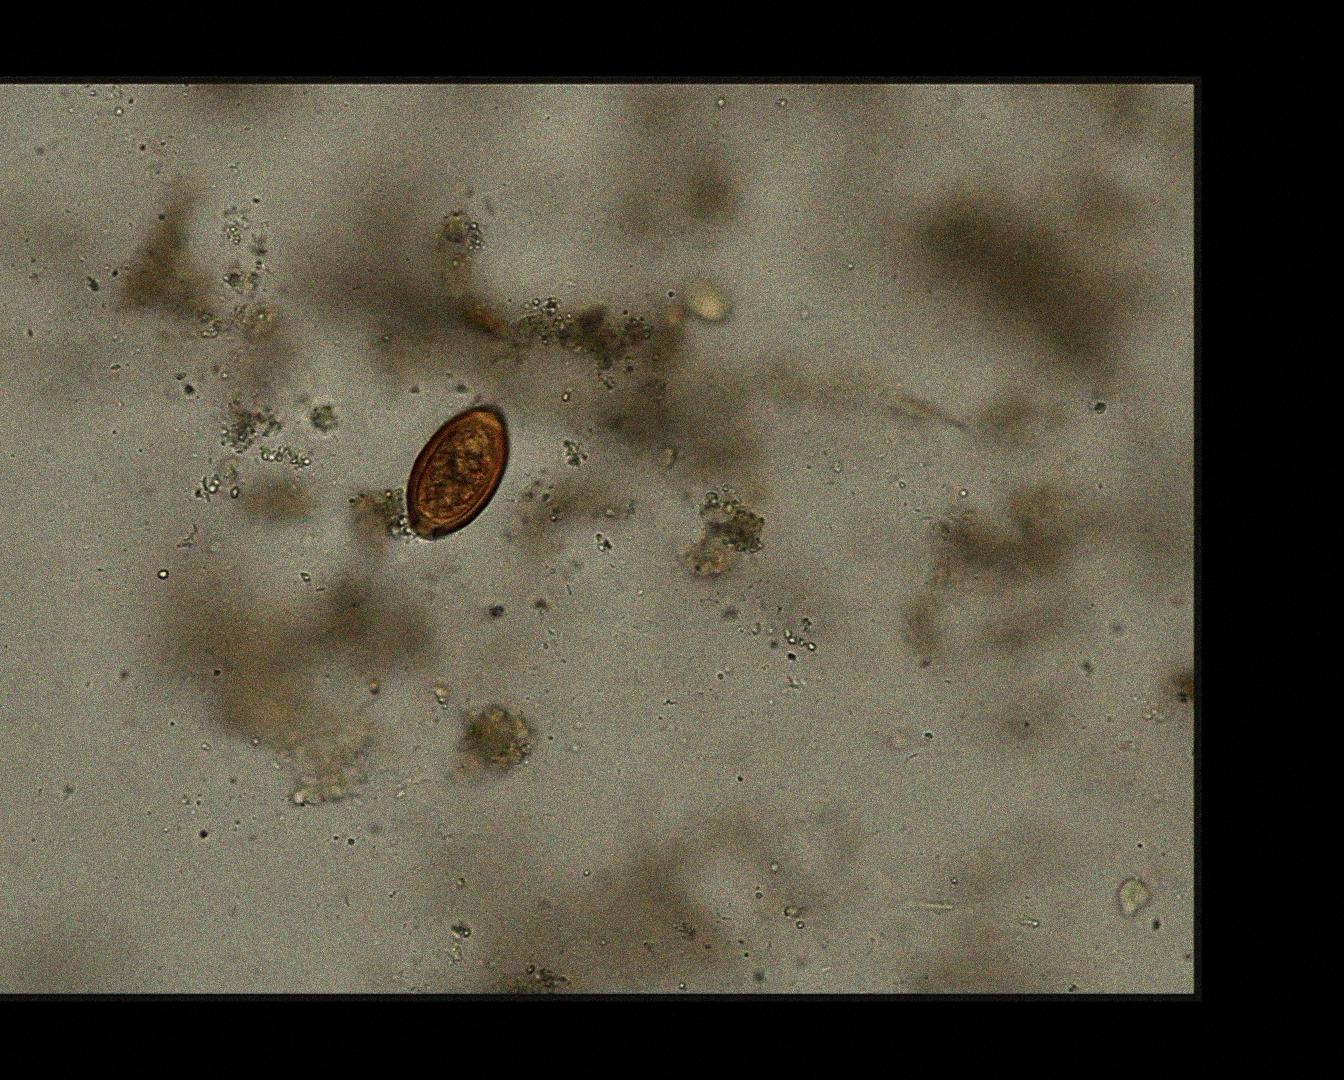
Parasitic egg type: Trichuris trichiura